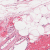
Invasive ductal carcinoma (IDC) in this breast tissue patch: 0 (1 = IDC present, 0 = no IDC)